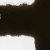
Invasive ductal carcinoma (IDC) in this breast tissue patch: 0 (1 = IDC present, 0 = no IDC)